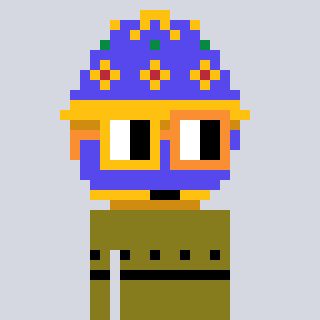
a pixel art character with square yellow and orange glasses, a faberge-shaped head and a gunk-colored body on a cool background